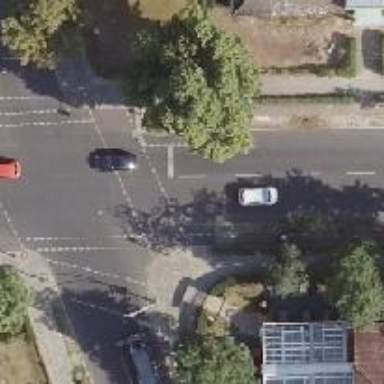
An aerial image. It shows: Road with traffic signals controlling the flow of traffic.